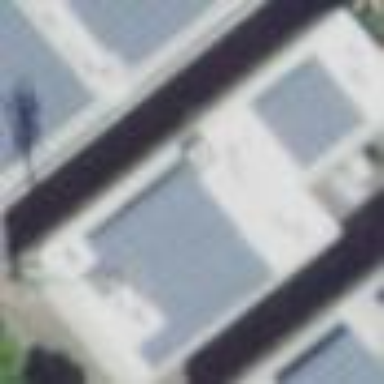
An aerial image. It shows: Building that serves as storage rental shop.